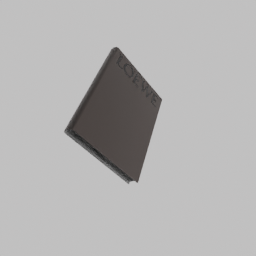
Label: tools